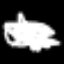
Label: chair